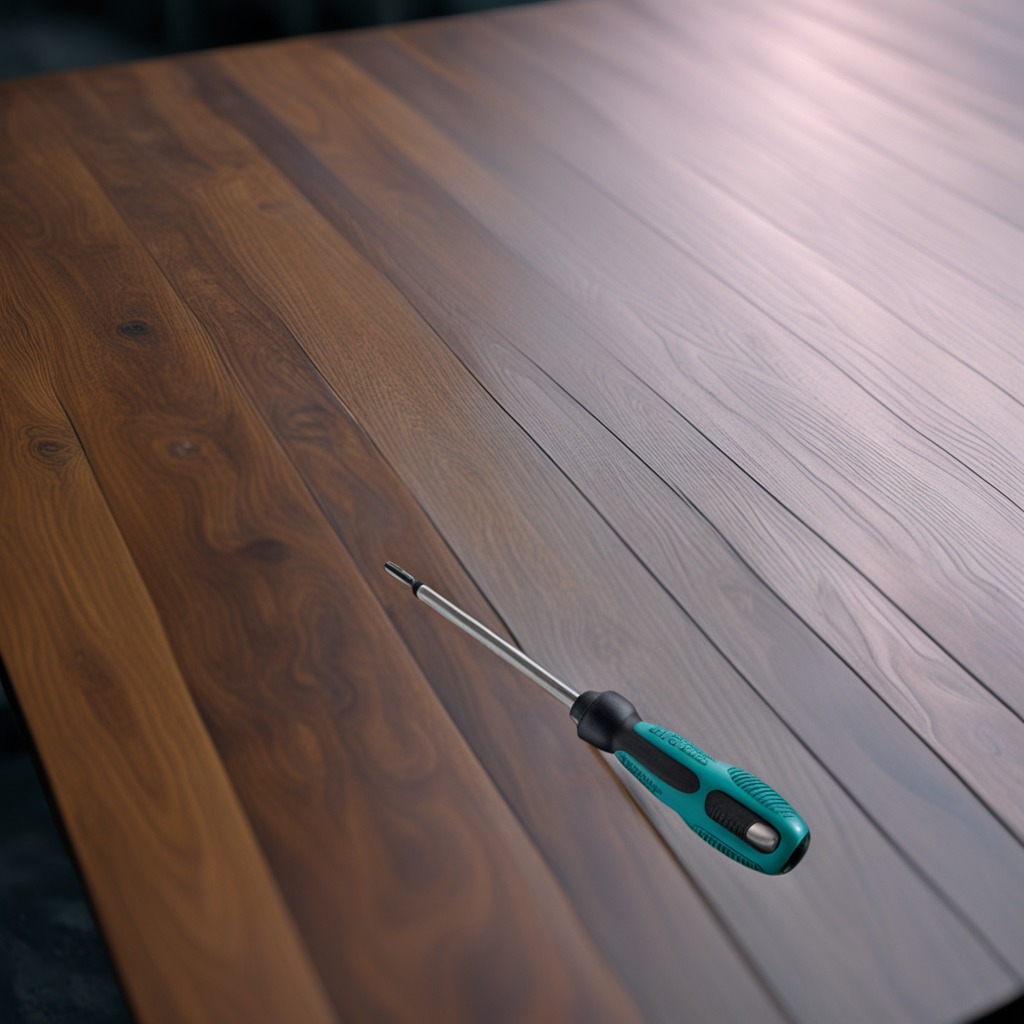
A screwdriver lying on a table with burn marks in a small garage at twilight.